Question: i am struggling to get this to happen.. maybe someone knows how can i achieve this i only did it partially, i'm also looking at php and drupal functions

Here is full image
<URL>
filed_new(Arr...) has to become ['value'] = string (11111)
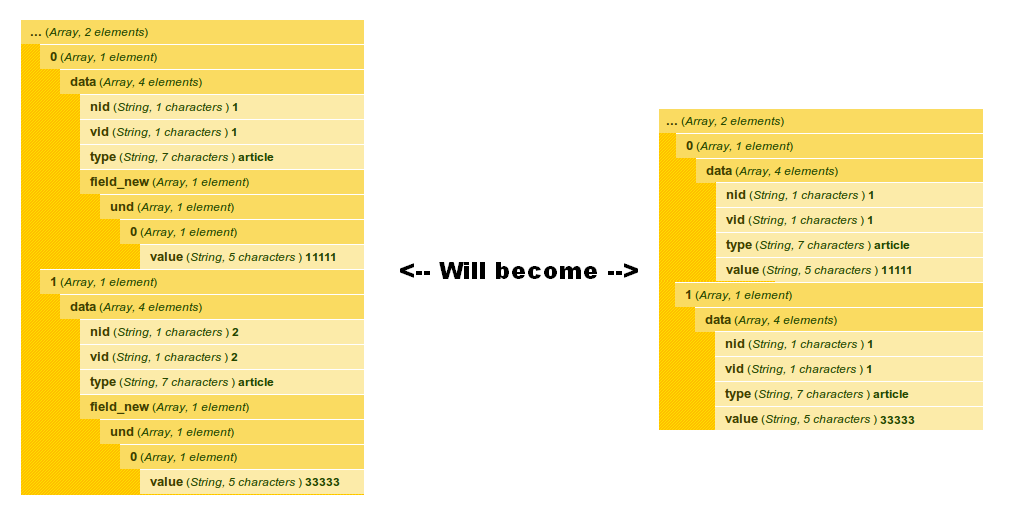
Answer: '''
...
0{
data{
nid => 1
vid => 1
type => article
field_new{
und{
0{
value => 11111
}
}
}
}
}
1{
data{
nid => 2
vid => 2
type => article
field_new{
und{
0{
value => 33333
}
}
}
}
}
'''
'''
...
0{
data{
nid => 1
vid => 1
type => article
value => 11111
}
}
1{
data{
nid => 2
vid => 2
type => article
value => 33333
}
}
'''
<URL> is our friend.
> unset() destroys the specified variables.
'''
<?php
$loop_count = count($input_arr);
for($i=0;$i<loop_count;$i++){
//copy the value to the desired place
$input_arr[$i]["data"]["value"] = $input_arr[$i]["data"]["field_new"]["und"][0]["value"];
//delete the unwanted portion
unset($input_arr[$i]["data"]["field_new"]);
} // for loops ENDS
?>
'''
- -
Please add the code you are using you to produce/get this array, and we could provide you more specific answers.